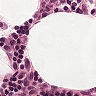
Metastatic tissue present: no